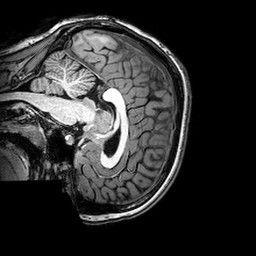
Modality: T1w
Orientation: sagittal
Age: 24
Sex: female
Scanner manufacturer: philips
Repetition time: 0.008221 s
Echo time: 0.00377 s